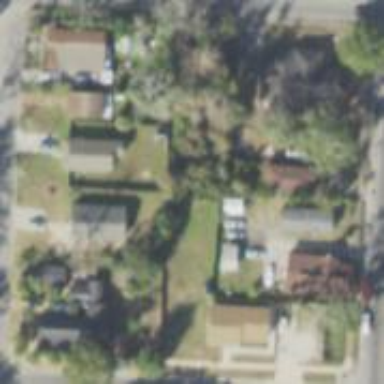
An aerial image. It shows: This residential area consists of single-family homes.